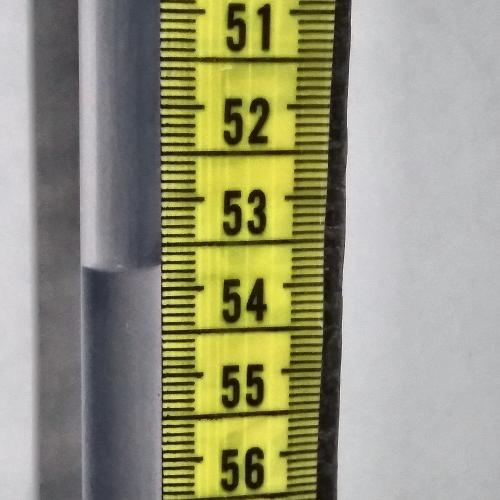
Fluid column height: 53.7 cm